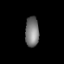
Tissue: lung
Cell type: Endothelial cells
Senescence score: 0.5715
Nuclear area (px): 405
Mean DAPI intensity: 121.76